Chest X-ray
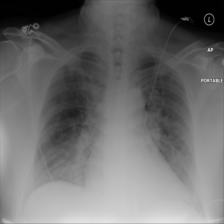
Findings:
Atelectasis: negative
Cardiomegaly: negative
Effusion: negative
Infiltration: positive
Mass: negative
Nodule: negative
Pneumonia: negative
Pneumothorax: negative
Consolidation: negative
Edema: negative
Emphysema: negative
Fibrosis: negative
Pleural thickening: negative
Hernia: negative